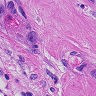
Metastatic tissue present: yes